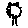
Label: tree